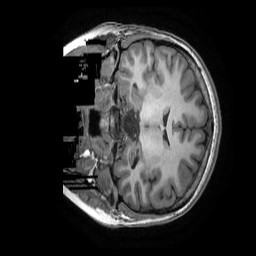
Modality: T1w
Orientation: coronal
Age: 28
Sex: female
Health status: healthy
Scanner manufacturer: ge